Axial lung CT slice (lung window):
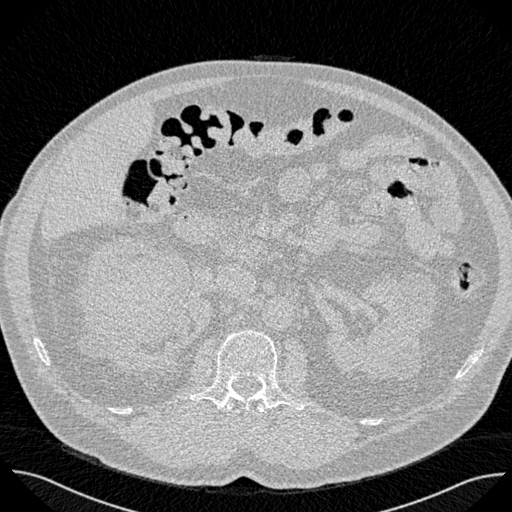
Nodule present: no